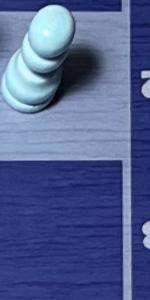
Label: Empty